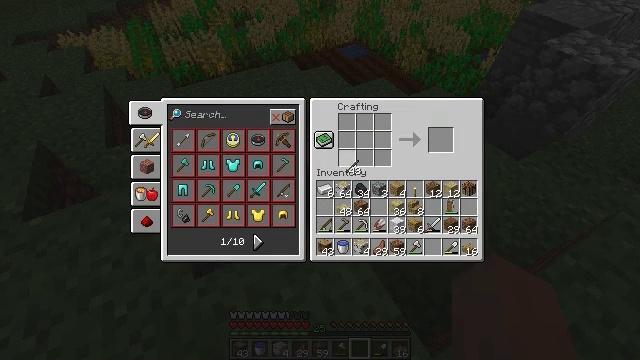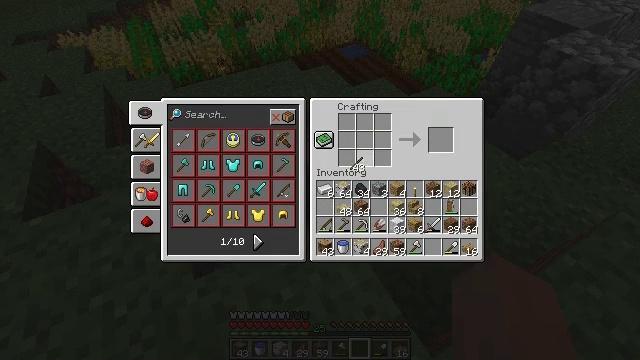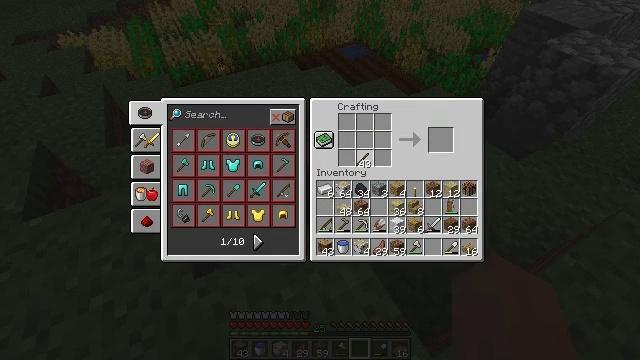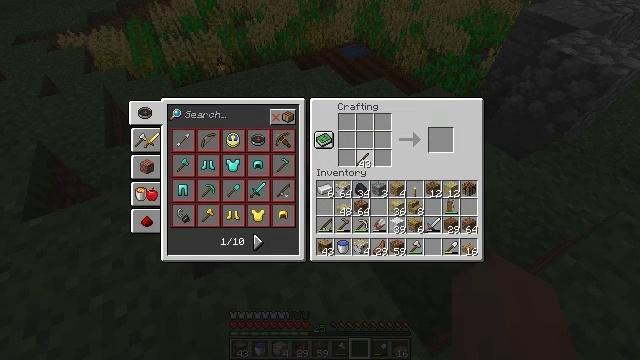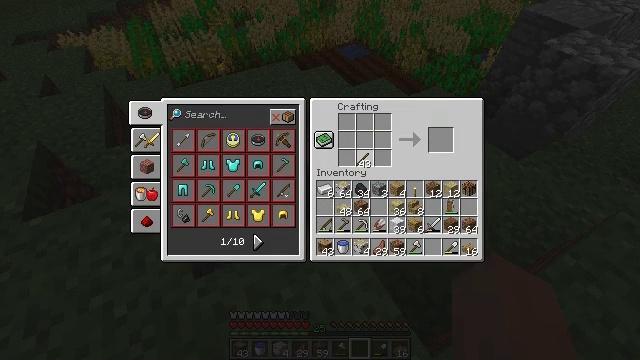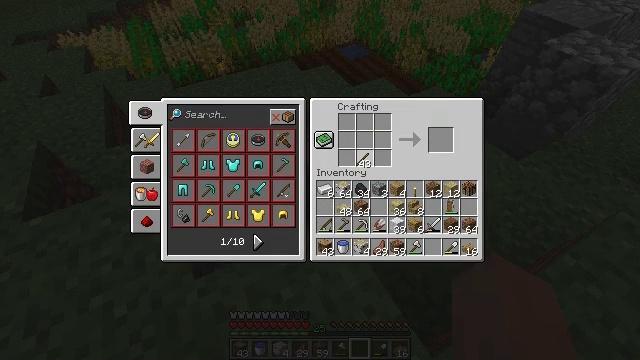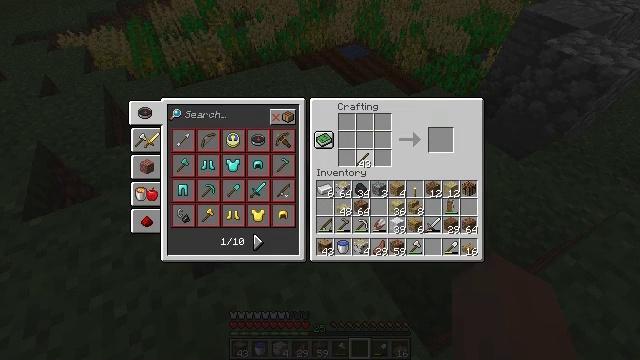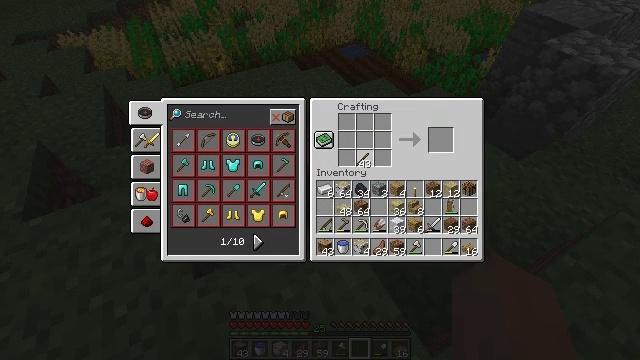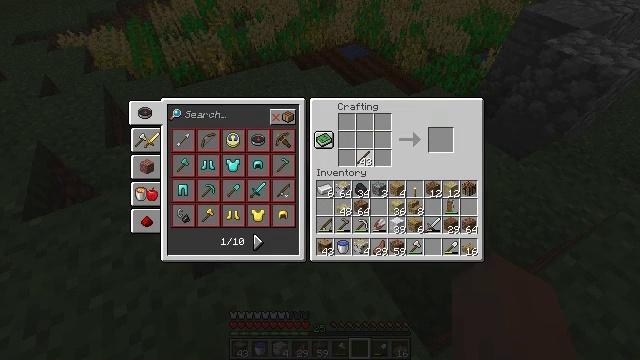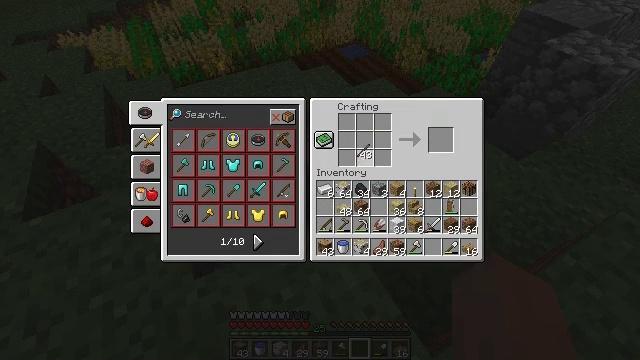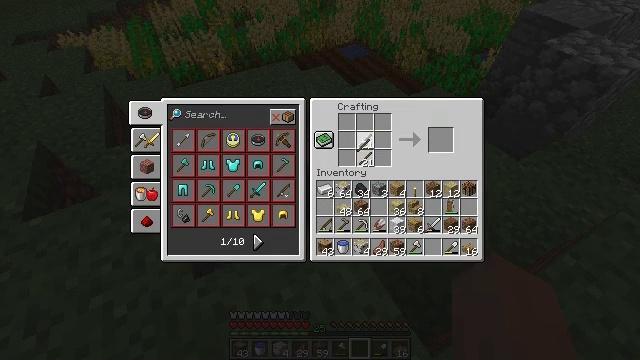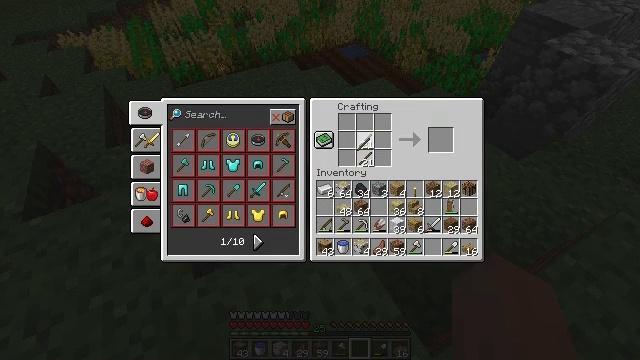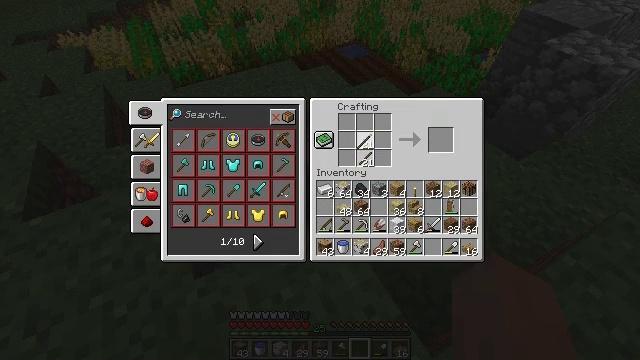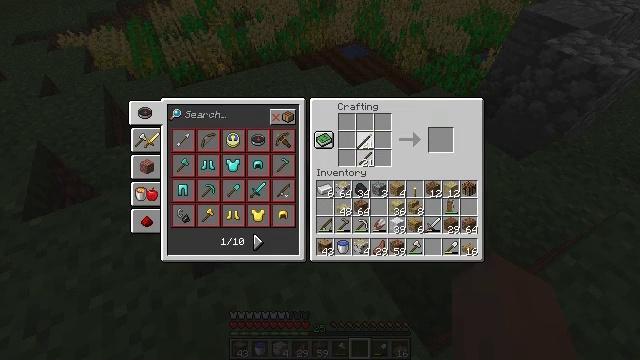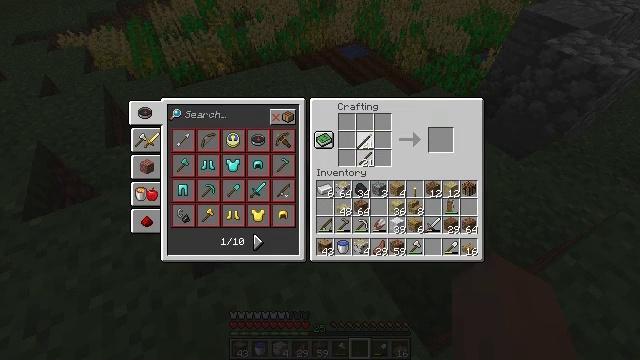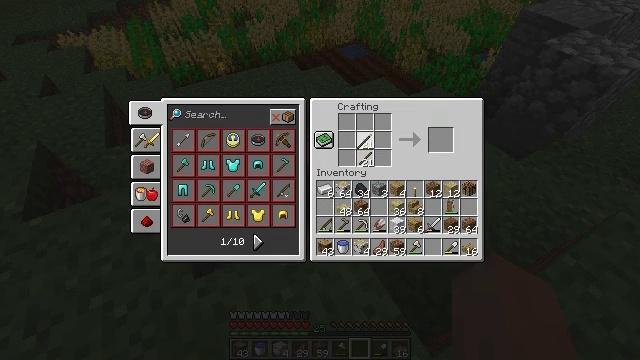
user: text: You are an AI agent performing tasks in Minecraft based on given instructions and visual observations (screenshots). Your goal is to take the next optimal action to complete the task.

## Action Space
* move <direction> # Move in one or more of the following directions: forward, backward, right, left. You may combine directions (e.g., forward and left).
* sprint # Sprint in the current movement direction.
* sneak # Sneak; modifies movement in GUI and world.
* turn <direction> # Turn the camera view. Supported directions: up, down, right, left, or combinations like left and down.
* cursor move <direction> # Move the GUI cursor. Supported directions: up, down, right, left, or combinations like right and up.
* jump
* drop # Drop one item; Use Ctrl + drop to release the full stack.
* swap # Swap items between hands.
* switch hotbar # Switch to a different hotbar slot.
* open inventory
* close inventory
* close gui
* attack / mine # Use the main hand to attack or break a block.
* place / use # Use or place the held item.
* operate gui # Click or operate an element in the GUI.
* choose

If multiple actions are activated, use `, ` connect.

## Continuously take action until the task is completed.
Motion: motion action
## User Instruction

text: Combine wooden planks with sticks to craft a birch fence.
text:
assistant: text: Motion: no_op
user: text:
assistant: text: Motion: no_op
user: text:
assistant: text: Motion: no_op
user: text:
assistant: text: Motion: no_op
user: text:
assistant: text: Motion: operate gui
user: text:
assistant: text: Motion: operate gui
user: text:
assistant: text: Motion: operate gui
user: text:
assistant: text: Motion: operate gui
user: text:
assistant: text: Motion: cursor move up, operate gui
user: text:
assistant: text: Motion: operate gui
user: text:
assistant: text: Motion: operate gui
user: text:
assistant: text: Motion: operate gui
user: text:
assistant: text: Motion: operate gui
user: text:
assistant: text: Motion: operate gui
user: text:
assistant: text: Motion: operate gui
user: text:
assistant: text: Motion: operate gui
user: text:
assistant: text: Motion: no_op
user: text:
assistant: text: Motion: cursor move down
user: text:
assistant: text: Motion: cursor move down
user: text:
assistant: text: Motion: no_op
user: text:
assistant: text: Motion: no_op
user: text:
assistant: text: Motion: no_op
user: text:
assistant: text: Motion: cursor move left
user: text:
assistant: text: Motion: no_op
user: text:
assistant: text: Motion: no_op
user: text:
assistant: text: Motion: no_op
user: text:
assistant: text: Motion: no_op
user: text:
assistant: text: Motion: no_op
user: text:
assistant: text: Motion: no_op
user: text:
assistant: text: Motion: operate gui